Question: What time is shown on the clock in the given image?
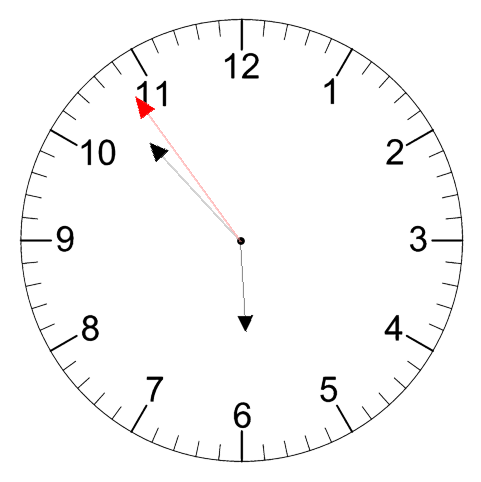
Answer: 05:52:54